Question: I have this scenario in my MySQL database:

I need select row where tag is from url parameter (GET) with php-mysql query:
'''
$tag = $_GET['tag'];
// example $tag = 1
// now I need select rows where in tags colums is value 1.
'''
How can I obtain this query? I think that I need create an array... but I dont know how do. thanks in advance!
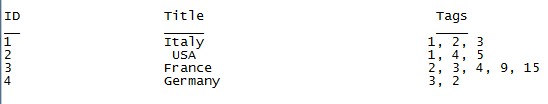
Answer: Don't do it this way - it will create trouble for you with every query until you fix it.
Instead, make a table of tags, and use a many-to-many relationship to associate teams with tags.
For example
'''
CREATE TABLE tag (
id int not null auto_increment primary key,
name varchar(100),
description varchar(255) );
CREATE TABLE teamtag (
team_id int,
tag_id int,
CONSTRAINT 'team_fk' FOREIGN KEY (team_id) REFERENCES team ('id'),
CONSTRAINT 'tag_fk' FOREIGN KEY (tag_id) REFERENCES tag ('id') );
'''